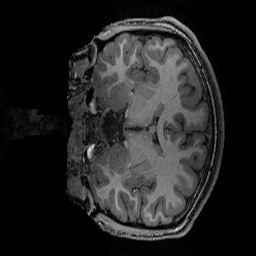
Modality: T1w
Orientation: coronal
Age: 15
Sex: male
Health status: ill
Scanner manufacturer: ge
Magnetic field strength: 3 T
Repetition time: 0.007664 s
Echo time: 0.00342 s